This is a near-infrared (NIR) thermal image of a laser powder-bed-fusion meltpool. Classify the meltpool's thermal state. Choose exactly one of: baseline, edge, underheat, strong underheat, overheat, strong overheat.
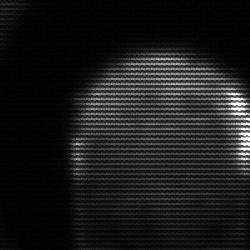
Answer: edge